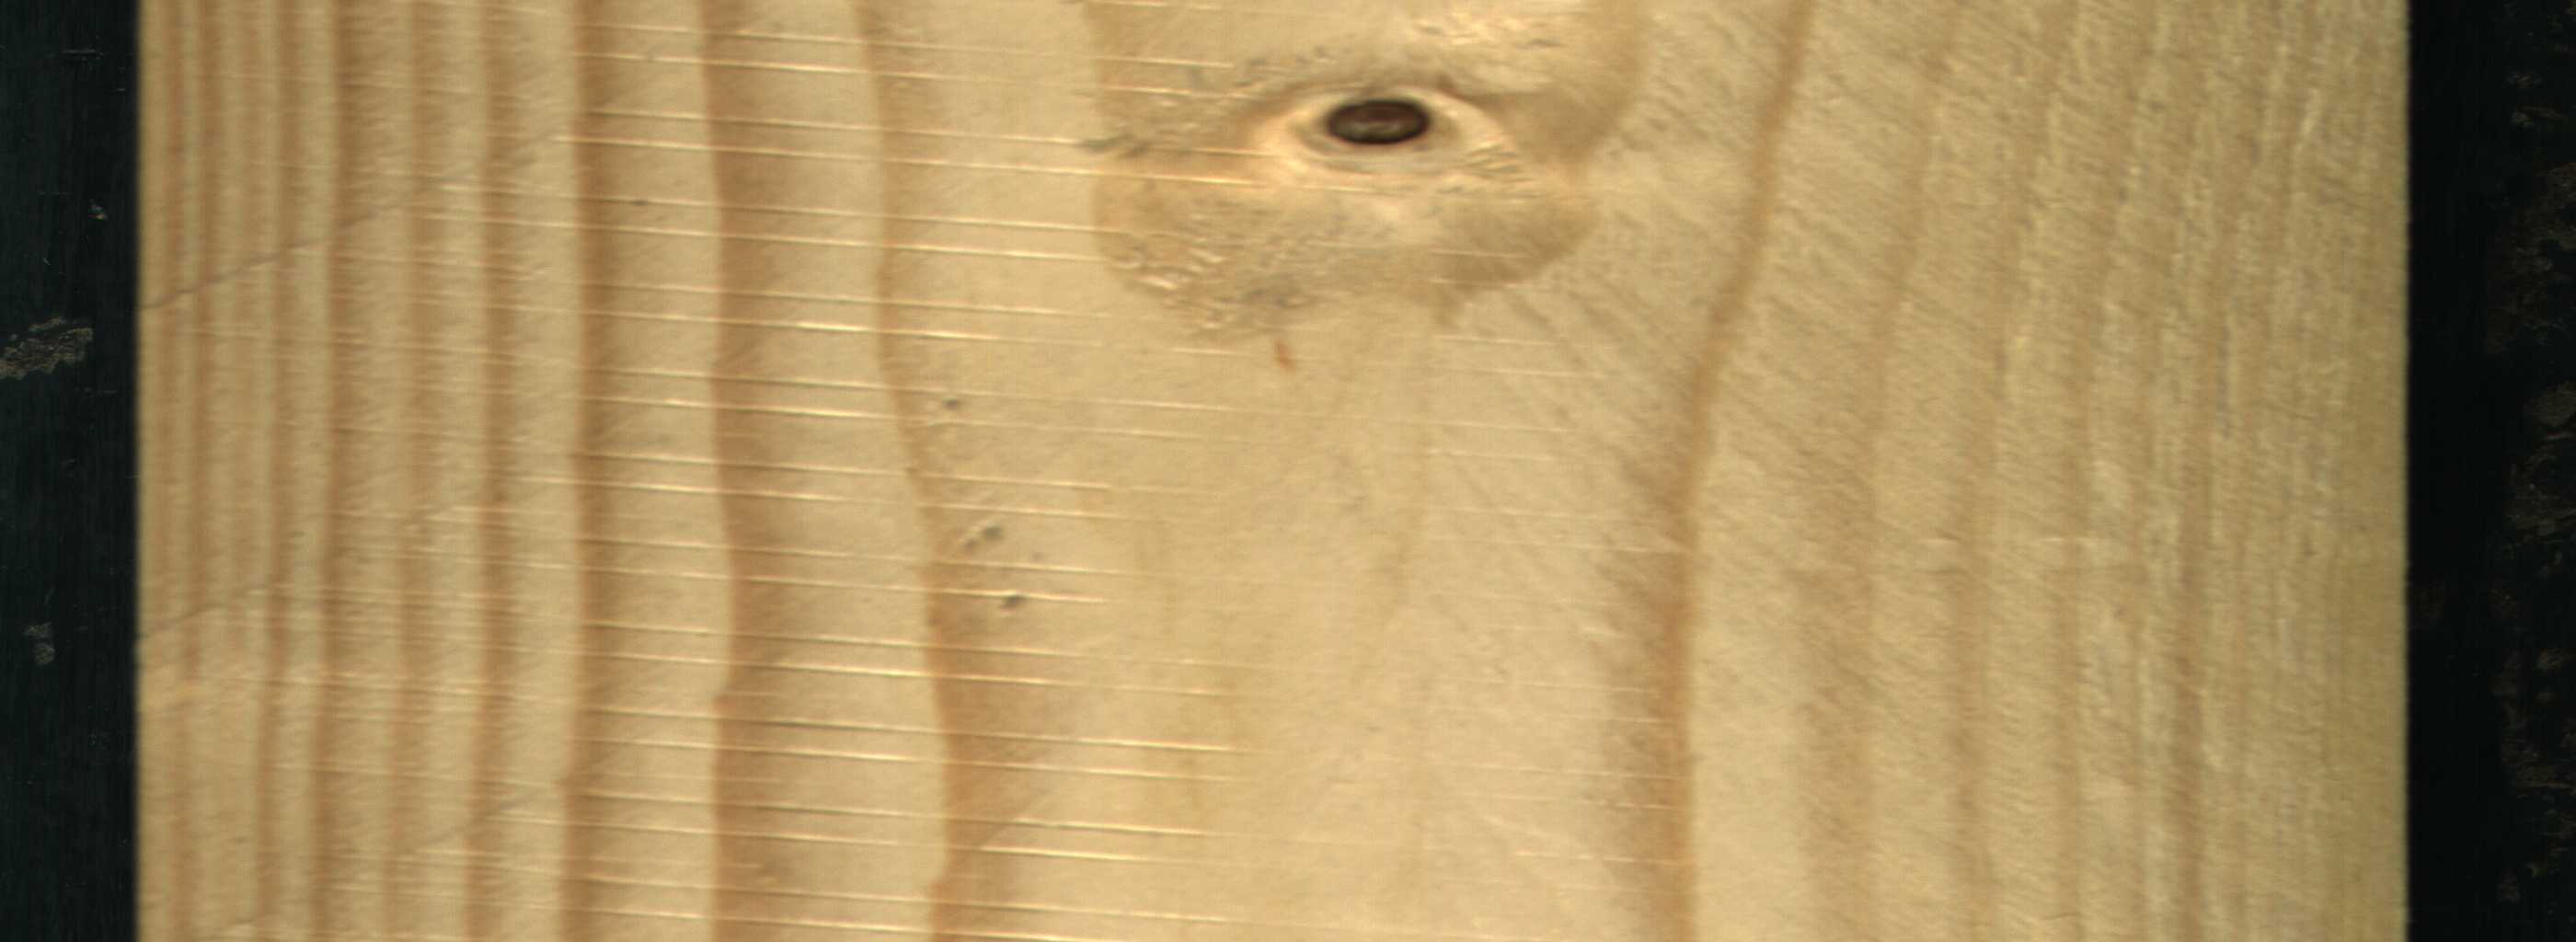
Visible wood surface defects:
Dead_Knot